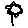
Label: flower